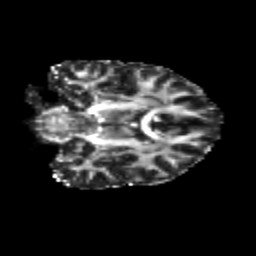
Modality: FA
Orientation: coronal
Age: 18
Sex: female
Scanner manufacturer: siemens
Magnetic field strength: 3 T
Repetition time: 3.5 s
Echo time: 0.104 s